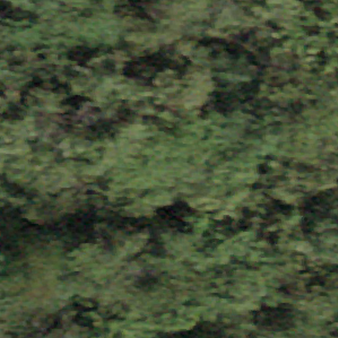
Label: other